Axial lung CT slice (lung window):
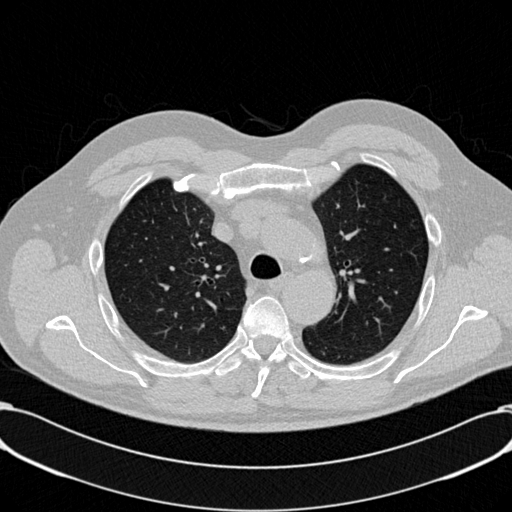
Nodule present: no